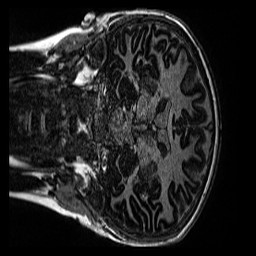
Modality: MP2RAGE
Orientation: coronal
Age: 13
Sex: female
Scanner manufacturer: siemens
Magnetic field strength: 3 T
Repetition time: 4 s
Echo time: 0.00299 s